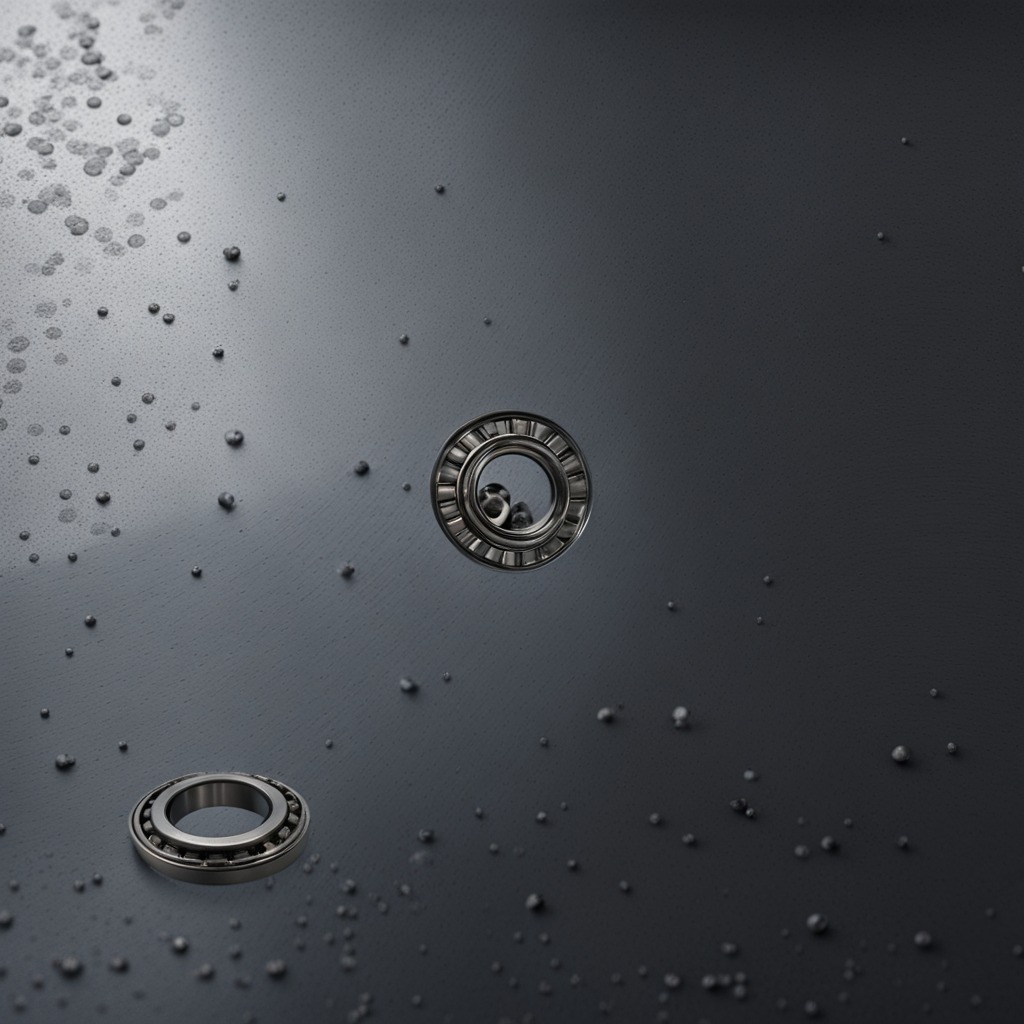
A metal ball bearing is lying on a cold steel table in a mining workshop.